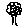
Label: tree